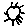
Label: sun